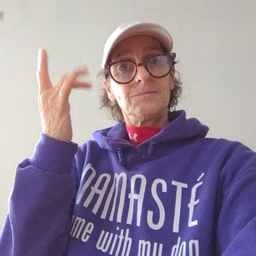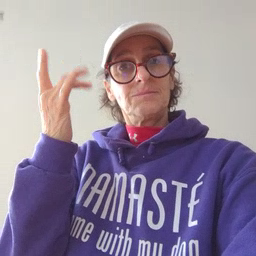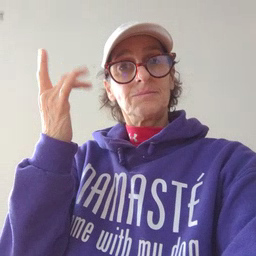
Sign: why